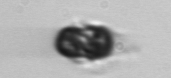
Label: Mesodinium